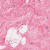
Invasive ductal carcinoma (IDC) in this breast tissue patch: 0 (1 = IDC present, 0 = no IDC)